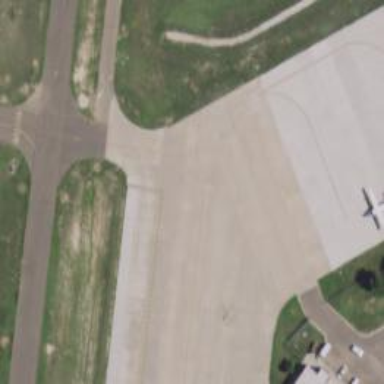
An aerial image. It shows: View of taxiway at the airport.